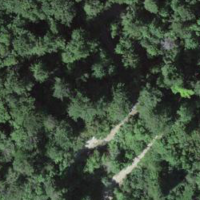
EUNIS habitat code: 41
Species observed at this site:
Crepis paludosa
Tussilago farfara
Rubus saxatilis
Aruncus dioicus
Hypericum hirsutum